Question: What is the best way to retrieve images from 'drawable' folder while the name of those images are stored in a 'DB' and show them in a 'listView' ?
Suppose i have three pictures in 'drawable' folder and their names are stored in DB as:
- pic1.jpeg- image2.jpeg-
I also have a method called 'getAllimages()' where i retrieve image names and return them as a 'Cursor' from DB:
'''
public Cursor getAllImages(){
String sql = "SELECT iId as _id," + COLUMN_IMG_DESC + "," + COLUMN_IMG_NAME + " FROM " + TABLE_NAME";
Cursor cursor = db.rawQuery(sql, null);
if(cursor != null)
cursor.moveToFirst();
return cursor;
}
'''
Where 'COLUMN_IMG_DESC' is an 'image description' and 'COLUMN_IMG_NAME' is the 'name of the image' stored in DB
Then i have a 'CursorAdapter' where i tried to map images and their descriptions to a 'listView':
'''
ListView customListView = (ListView)findViewById(R.id.lvCustom);
String[] from = { DatabaseHelper.COLUMN_IMG_DESC, DatabaseHelper.COLUMN_IMG_NAME};
int[] to = {R.id.ivImg, R.id.tvTitle};
SimpleCursorAdapter cursorAdapter = new SimpleCursorAdapter(this, R.layout.custom_listview, cursor, from, to, 0);
cursorAdapter.setViewBinder(new SimpleCursorAdapter.ViewBinder() {
@Override
public boolean setViewValue(View view, Cursor cursor, int columnIndex) {
ImageView imageImageView = (ImageView)findViewById(R.id.ivImg);
String imageValue = cursor.getString(1); //get image names
int[] imgResourceIds = new int[cursor.getColumnCount()]; //initialize array for resource Ids
String images[] = new String[cursor.getColumnCount()]; //initialize an array for image names
for(int i=0; i<cursor.getColumnCount(); i++){
images[i] = imageValue; //store image names to an initialized array
imgResourceIds[i] = getResources().getIdentifier(images[i], "drawable", packageName); //get image name
imageImageView.setImageResource(imgResourceIds[i]); //set image to imageView
}
return true;
}
});
customListView.setAdapter(cursorAdapter);
'''
but i got this result: How tan i solve this?

Thanks in advance :)
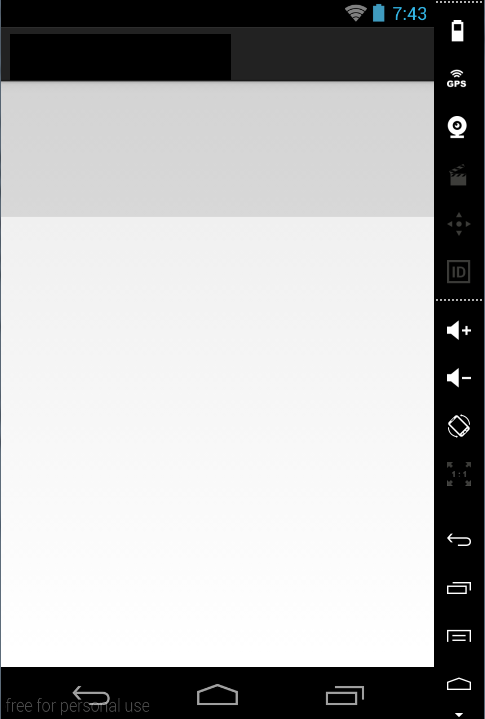
Answer: Ok the problem was that i was assigning my wrong. Instead of i was pointing to itself
So:
'''
SimpleCursorAdapter cursorAdapter = new SimpleCursorAdapter(this, R.layout.custom_listview, cursor, from, to, 0);
'''
Would be:
'''
SimpleCursorAdapter cursorAdapter = new SimpleCursorAdapter(this, R.layout.custom_listview_row, cursor, from, to, 0);
'''